Question: I fails to give an appropriate title to the questions. :)
Any how I need to split (get) a page from a existing PDF file. I am using droidtext for this.
My code is
'''
try {
String path = Environment.getExternalStorageDirectory()
+ "/test123.pdf";
/*Read Existing PDF*/
PdfReader reader = new PdfReader(path);
Document doc = new Document();
doc.open();
File outfile = new File(Environment.getExternalStorageDirectory()
+ "/test_new.pdf");
if (!outfile.exists())
outfile.createNewFile();
FileOutputStream decfos = new FileOutputStream(outfile);
Document document = new Document();
PdfWriter writer = PdfWriter.getInstance(document, decfos);
document.open();
/*Getting First page*/
PdfImportedPage page = writer.getImportedPage(reader, 1);
Image instance = Image.getInstance(page);
document.add(instance);
document.close();
} catch (DocumentException e1) {
// TODO Auto-generated catch block
e1.printStackTrace();
} catch (IOException e) {
// TODO Auto-generated catch block
e.printStackTrace();
}
'''
I want to create a one page pdf from "test123.pdf" file. It is creating new PDF.
But the problem is in new PDF file there are white borders. How can I remove these white spaces.
In original PDF there is no such white borders.

I give another try with follwing code. But it gives null pointer exception at 'copy.addPage(page);'
'''
String path = Environment.getExternalStorageDirectory()
+ "/test123.pdf";
PdfReader reader = new PdfReader(path);
PdfImportedPage page;
PdfSmartCopy.PageStamp stamp;
File outfile = new File(Environment.getExternalStorageDirectory()
+ "/test_new.pdf");
Document doc = new Document();
if (!outfile.exists())
outfile.createNewFile();
FileOutputStream decfos = new FileOutputStream(outfile);
PdfSmartCopy copy = new PdfSmartCopy(doc, decfos);
page = copy.getImportedPage(reader, 5);
stamp = copy.createPageStamp(page);
stamp.alterContents();
copy.addPage(page);
'''
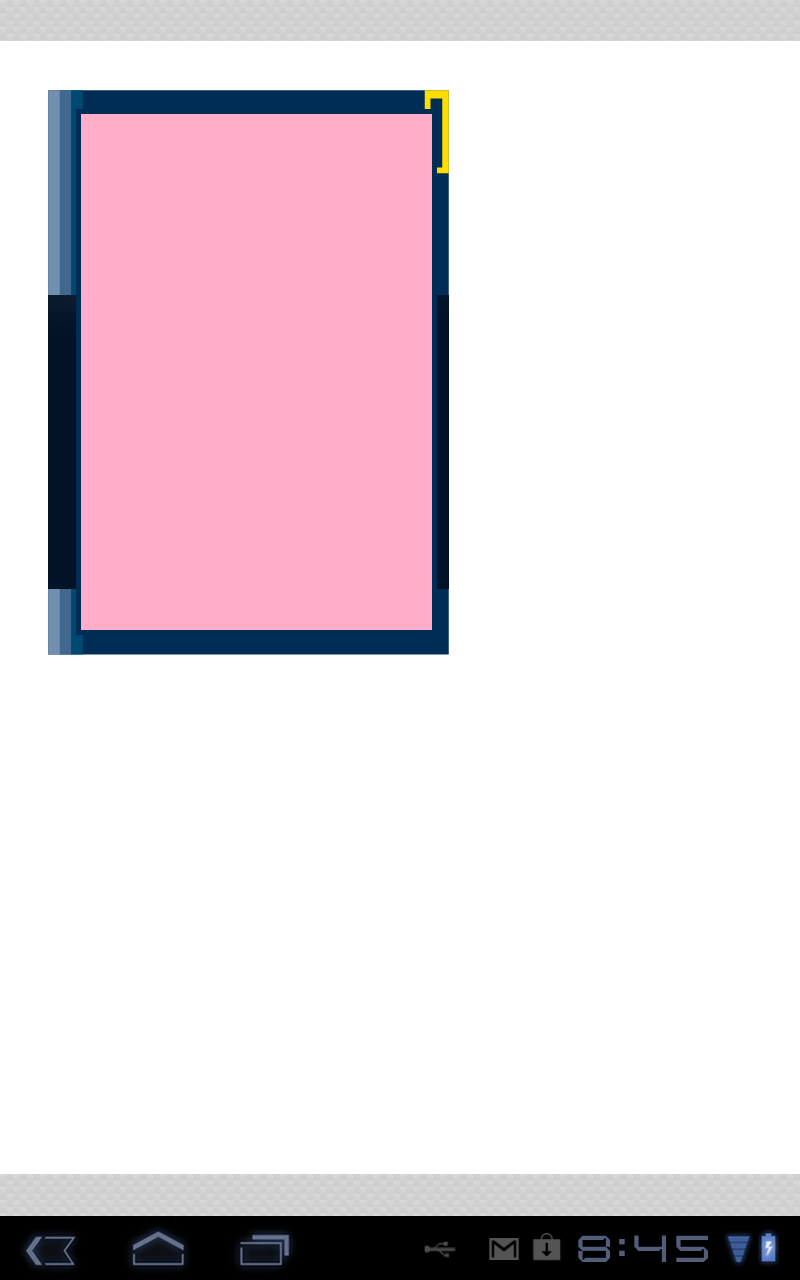
Answer: I voted the question down because of two reasons:
1. You didn't read the official documentation. See Edit DirectContent of iTextSharp PdfSmartCopy class to find out why not reading the documentation is wrong.
2. I'm the original developer of iText, and I DO NOT ENDORSE the use of DroidText. It's not an official iText release. I strongly discourage its use: http://lowagie.com/itext2 Note that I live in Belgium, and by Belgian law, I have the moral rights on all the copyright I produced. This includes iText 2.1.7.
As for your question: you're creating pages with format A4. To these pages you add imported pages with an unknown size. If those pages are of size A4 too, they will fit. If they have a different size, they won't. Either they'll be clipped, or they'll have unnecessary margins.